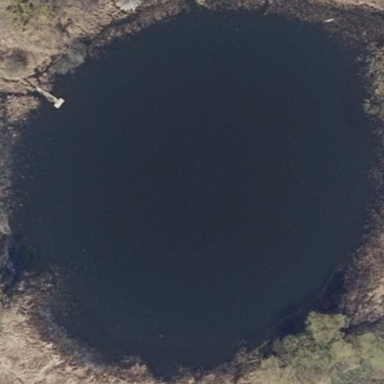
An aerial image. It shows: Serene pond surrounded by nature.